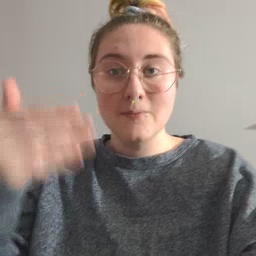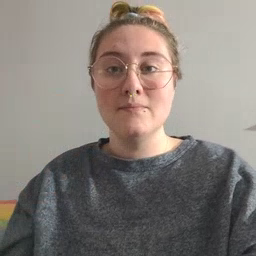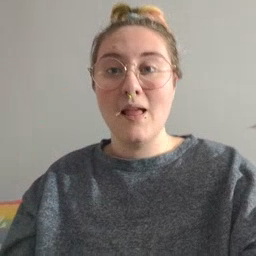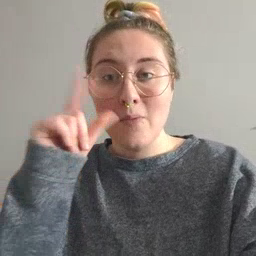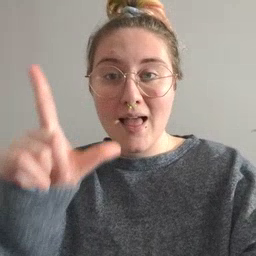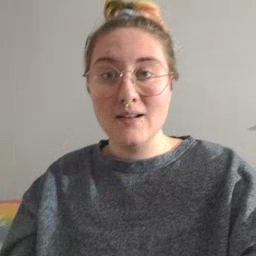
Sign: wake